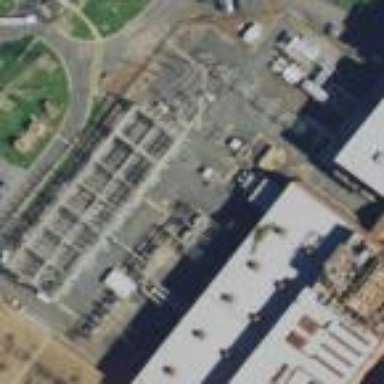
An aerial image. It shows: Power substation.